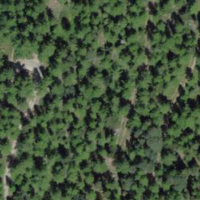
EUNIS habitat code: 43
Species observed at this site:
Vaccinium vitis-idaea